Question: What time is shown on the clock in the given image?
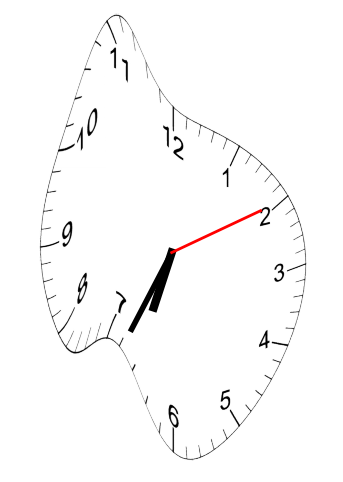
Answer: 06:34:10